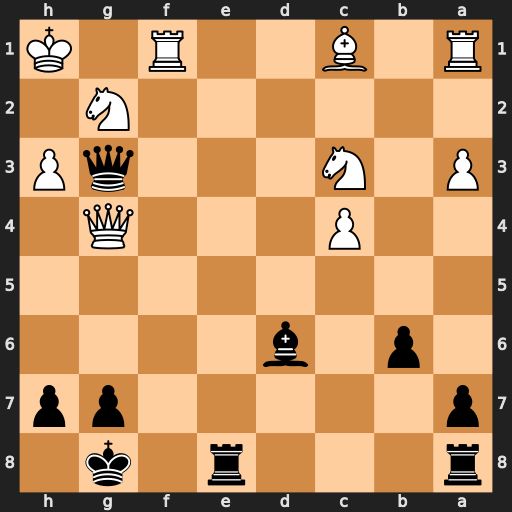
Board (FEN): r3r1k1/p5pp/1p1b4/8/2P3Q1/P1N3qP/6N1/R1B2R1K
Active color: b
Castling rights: -
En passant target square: -
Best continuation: Qh2#